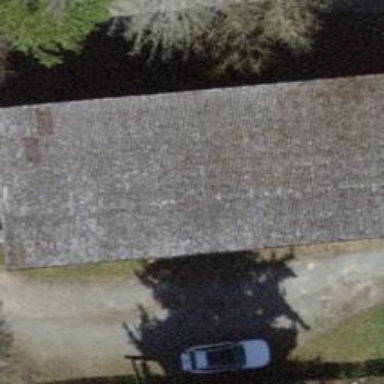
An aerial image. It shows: Shed building.